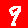
Digit: 9